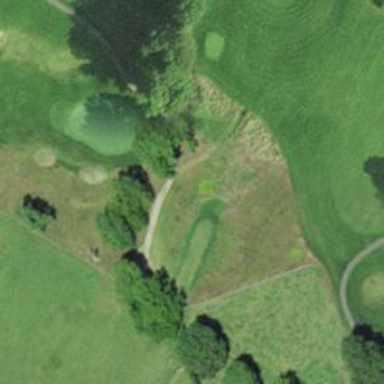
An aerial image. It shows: Path for both road and golf.